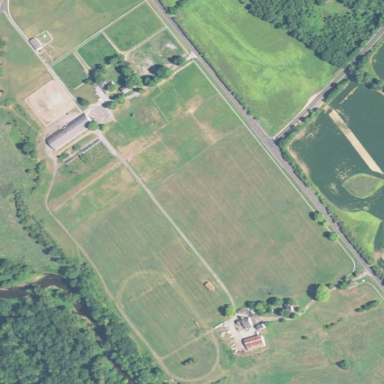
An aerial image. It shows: Farmyard used for equestrian activities like horse riding.